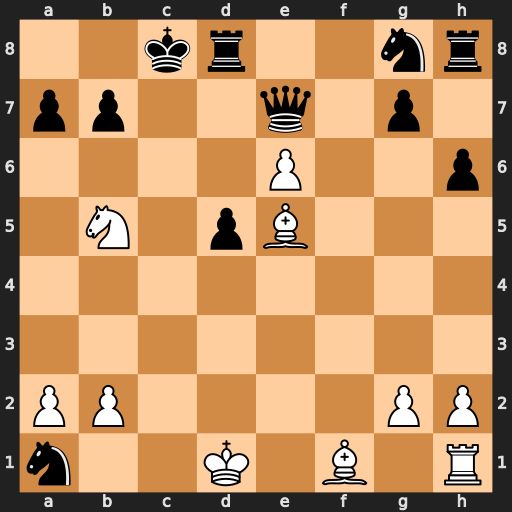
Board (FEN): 2kr2nr/pp2q1p1/4P2p/1N1pB3/8/8/PP4PP/n2K1B1R
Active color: w
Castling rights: -
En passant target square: -
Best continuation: Nxa7#